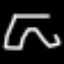
Label: pants